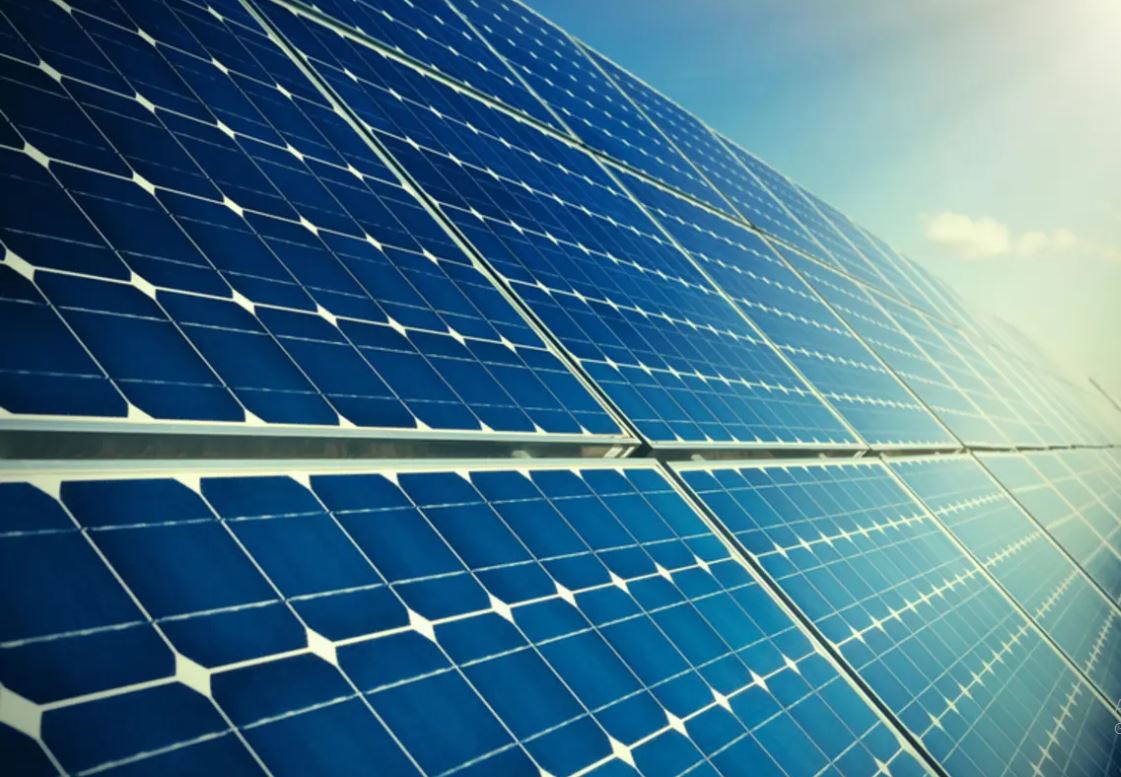
Label: Clean